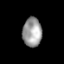
Tissue: lung
Cell type: Epithelial cells
Senescence score: 0.1747
Nuclear area (px): 552
Mean DAPI intensity: 154.817